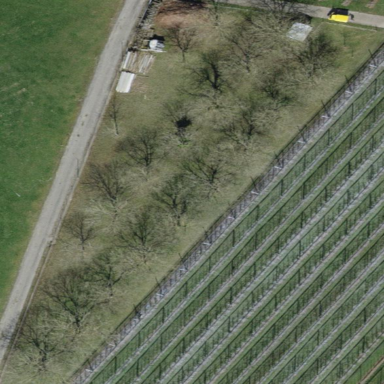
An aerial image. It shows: Orchard.